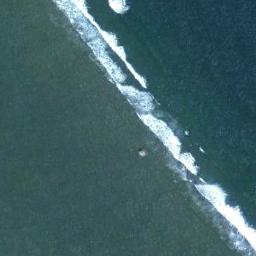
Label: beach